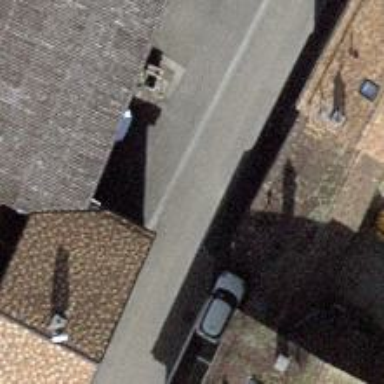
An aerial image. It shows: Living street.